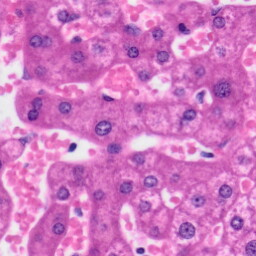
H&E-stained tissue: Liver